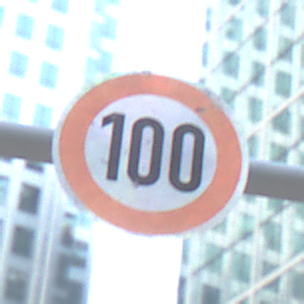
Verkehrszeichen: Geschwindigkeit100
Umgebung: Outdoor, Urban
Tageszeit: MorningAfternoon
Wetter: PartlyCloudy
Licht: Natural
Jahreszeit: NotSpecified
Kontrast: LowContrast